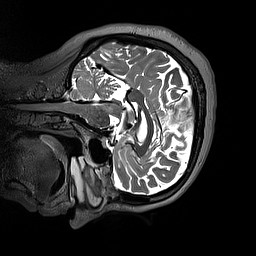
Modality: T2w
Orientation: sagittal
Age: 64
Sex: female
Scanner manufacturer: siemens
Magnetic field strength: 3 T
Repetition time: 3.2 s
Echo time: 0.412 s